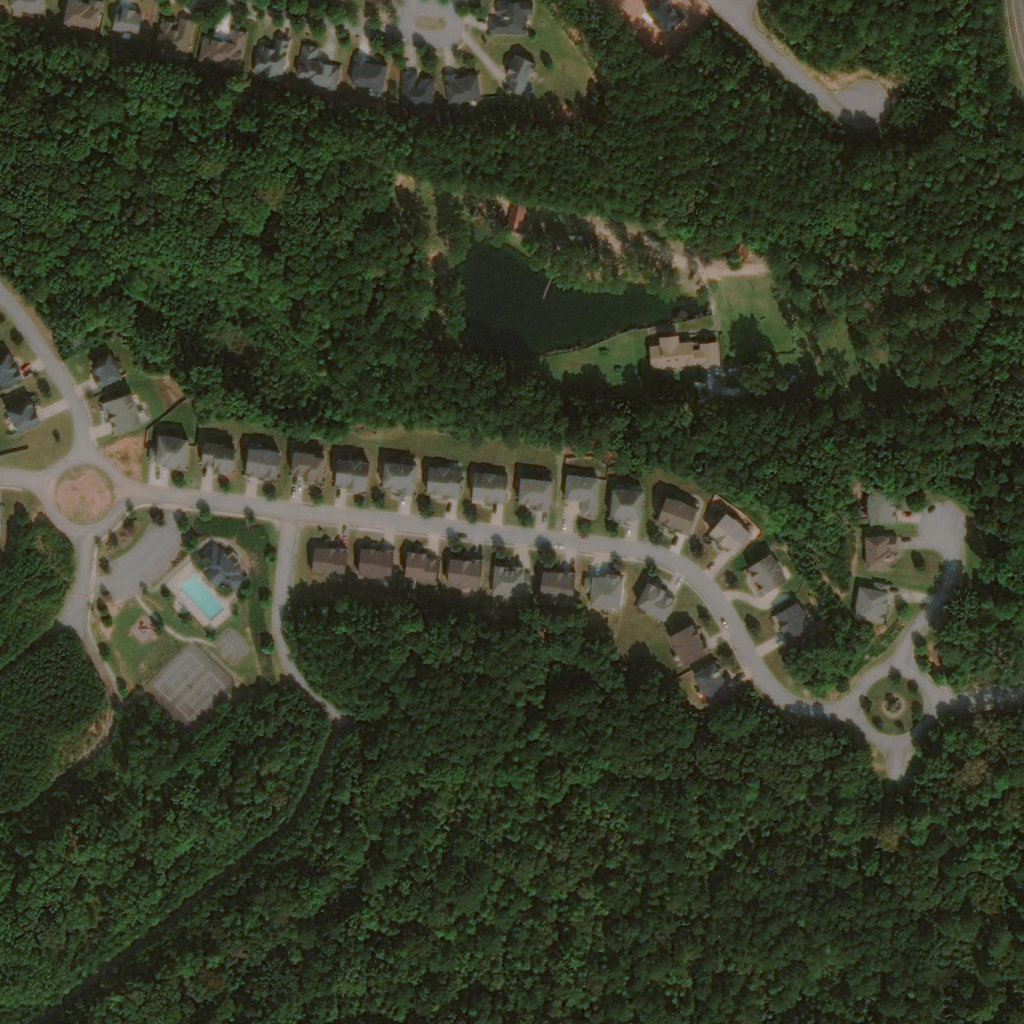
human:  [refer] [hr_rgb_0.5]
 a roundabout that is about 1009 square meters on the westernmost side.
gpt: <box>[[4, 44, 12, 52, 0]]</box>